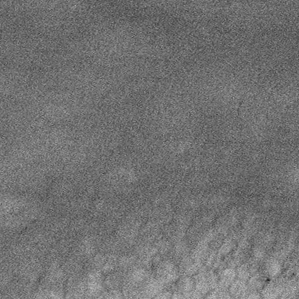
Label: frost